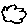
Label: cloud